Field crop: tomato
Growth stage: 1
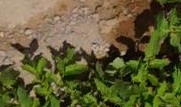
Species: tomato